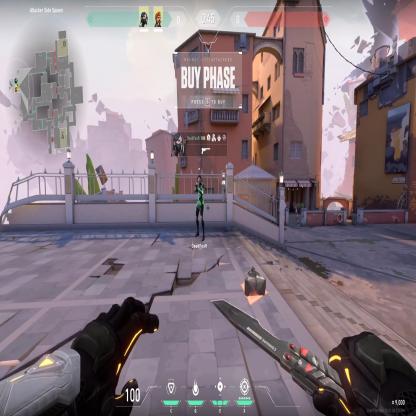
Label: dropped spike ; teammate